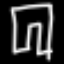
Label: pants